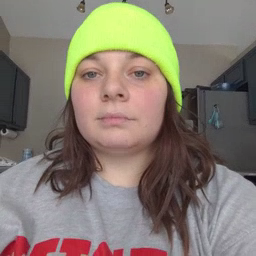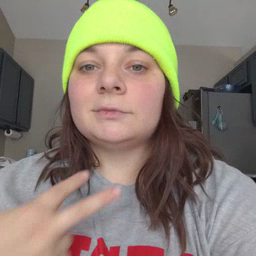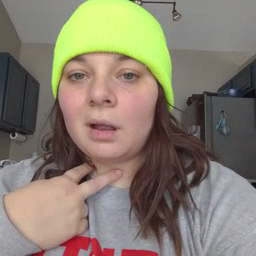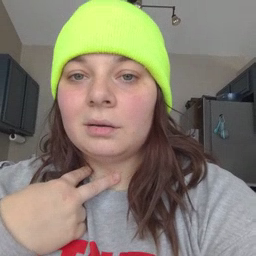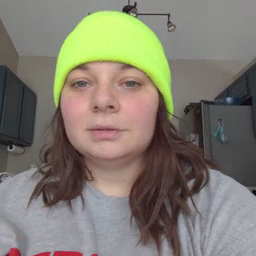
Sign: stuck